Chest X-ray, AP view. Patient: 9 years old, sex F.
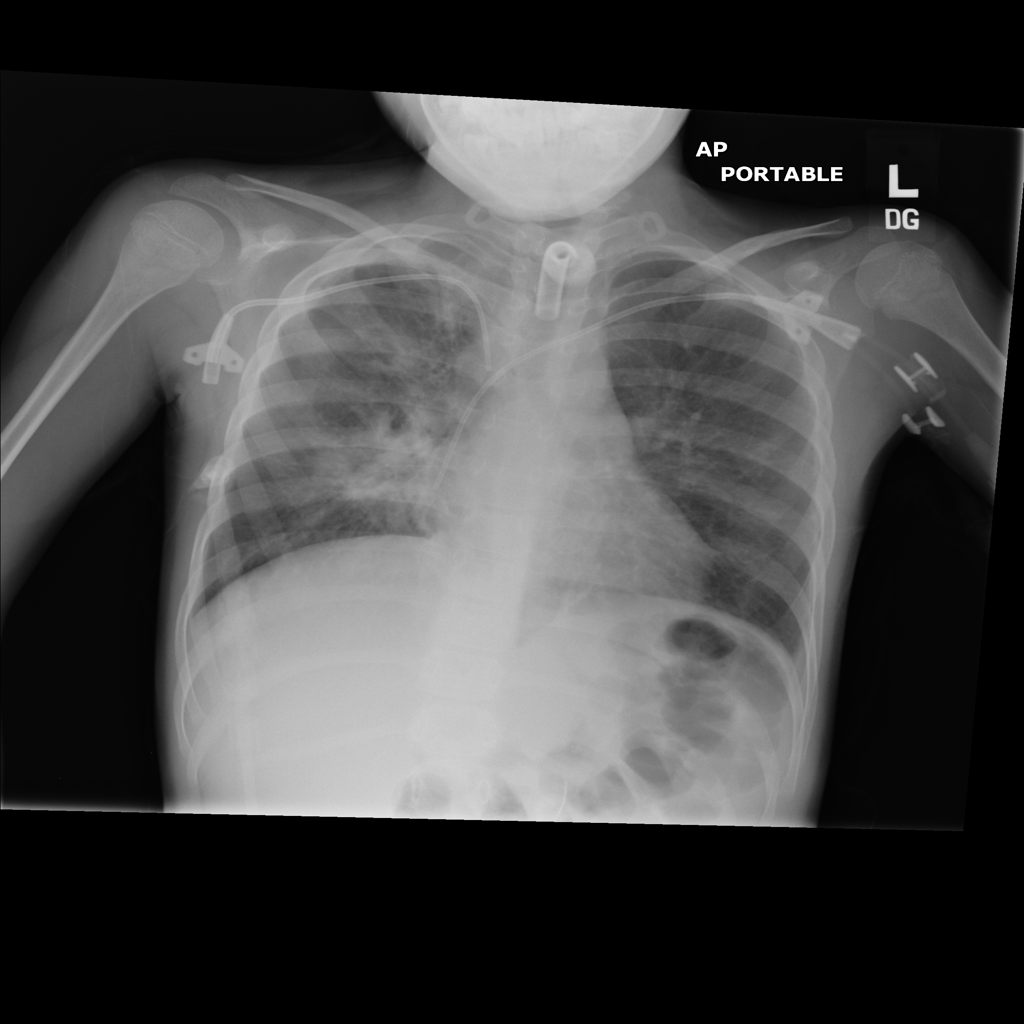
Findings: Infiltration